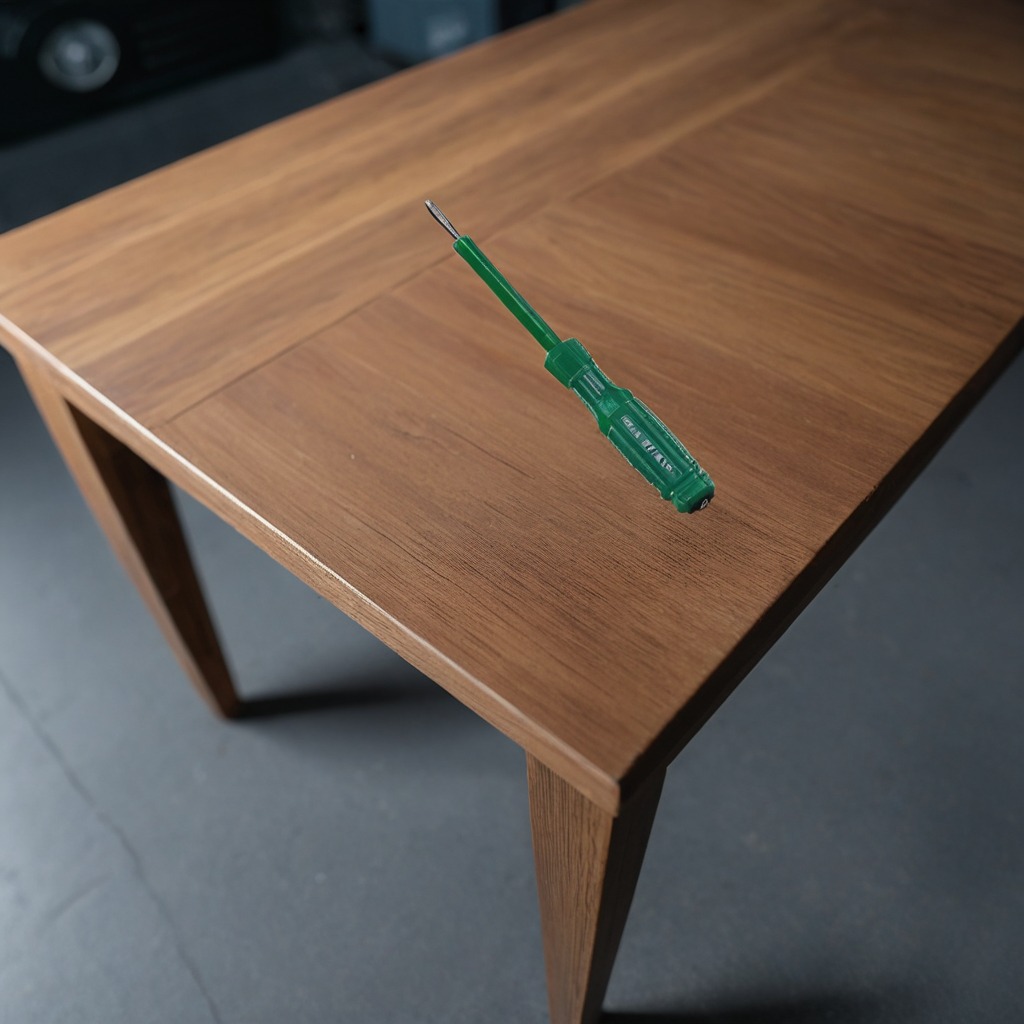
A screwdriver is lying on a table with faint burn marks in a small garage at twilight.